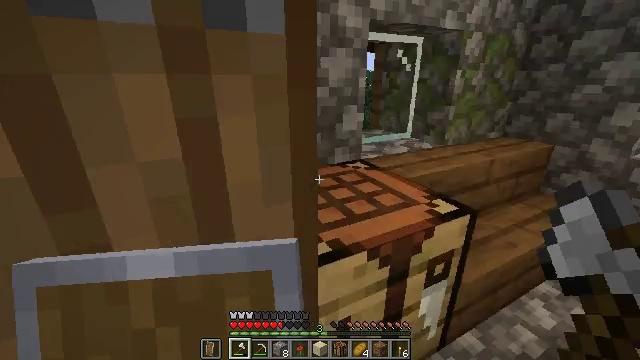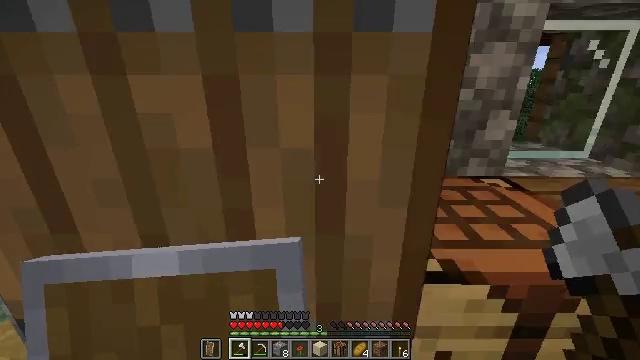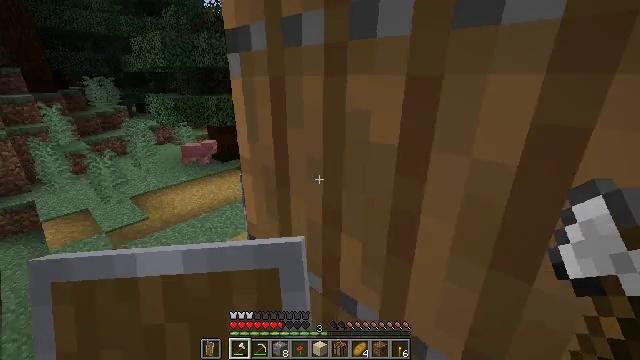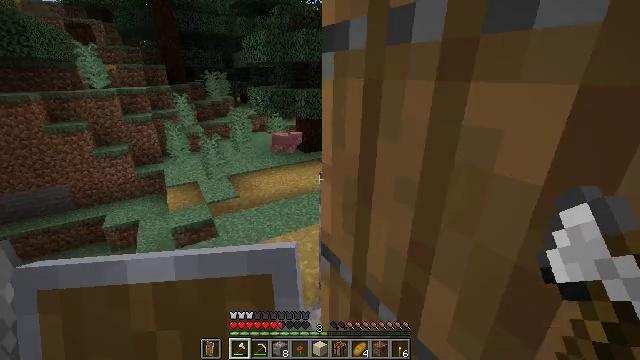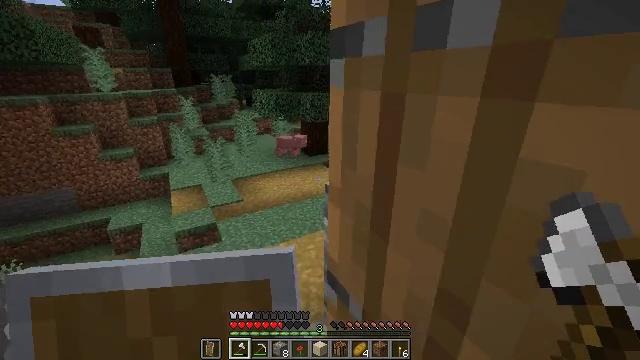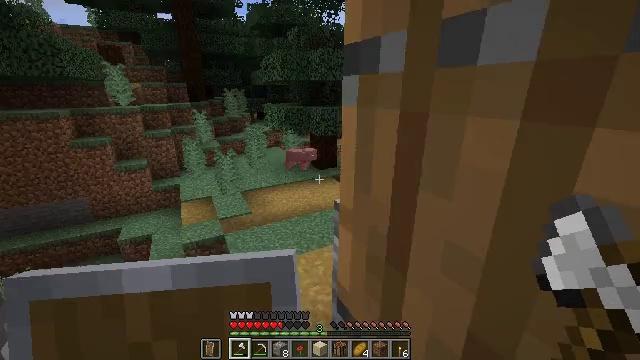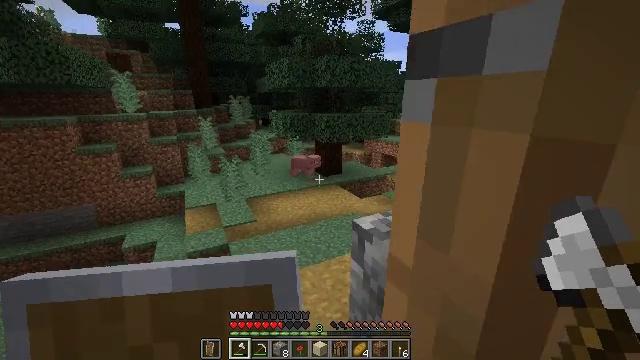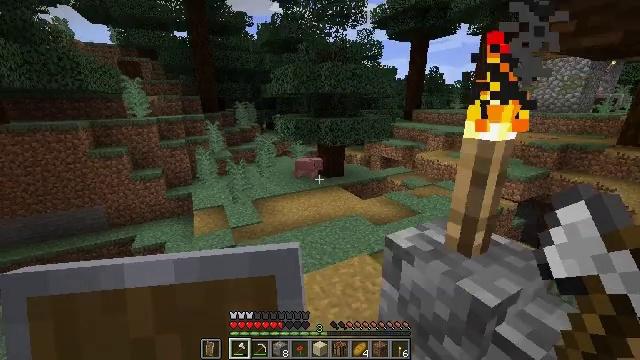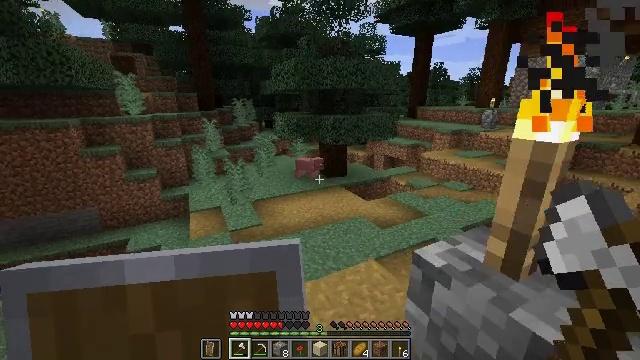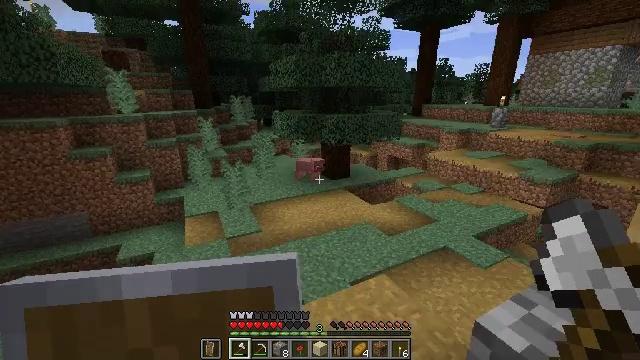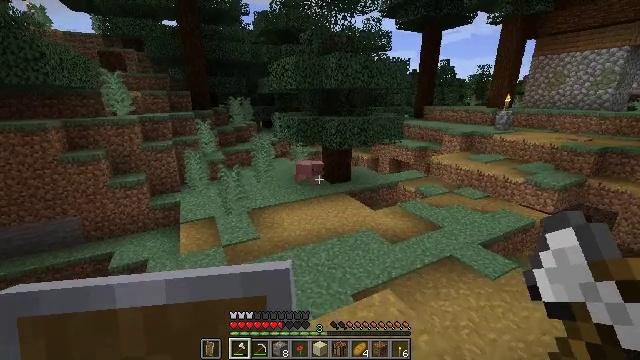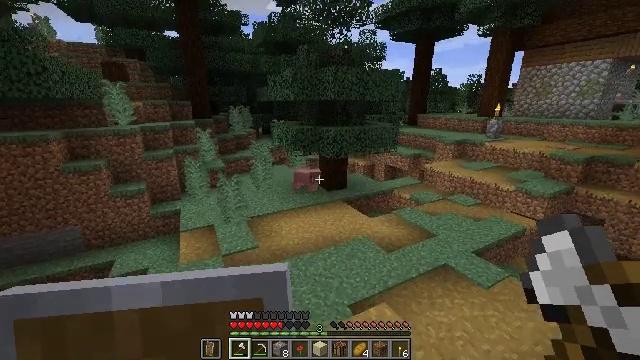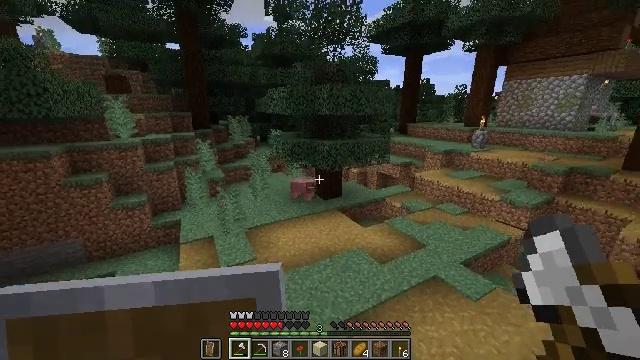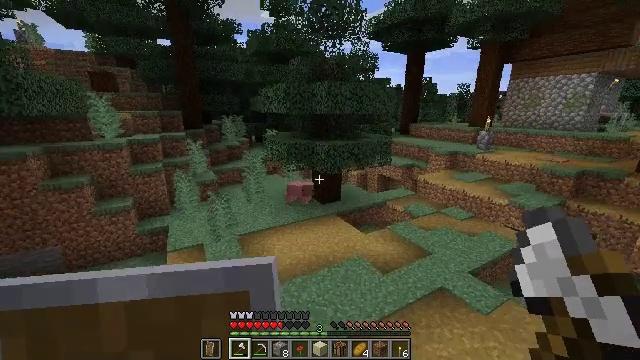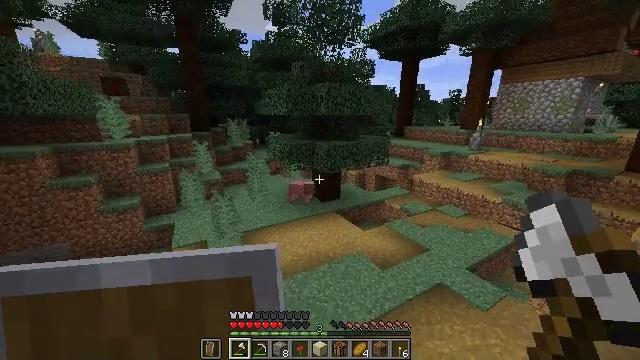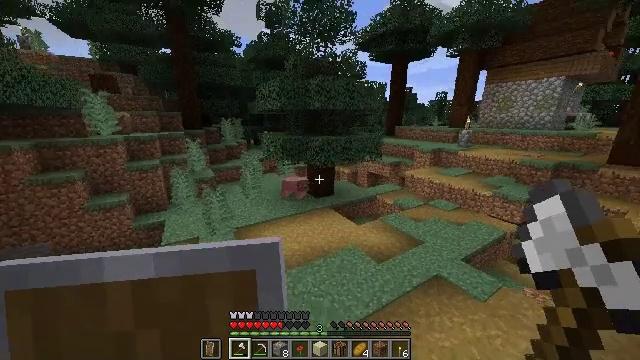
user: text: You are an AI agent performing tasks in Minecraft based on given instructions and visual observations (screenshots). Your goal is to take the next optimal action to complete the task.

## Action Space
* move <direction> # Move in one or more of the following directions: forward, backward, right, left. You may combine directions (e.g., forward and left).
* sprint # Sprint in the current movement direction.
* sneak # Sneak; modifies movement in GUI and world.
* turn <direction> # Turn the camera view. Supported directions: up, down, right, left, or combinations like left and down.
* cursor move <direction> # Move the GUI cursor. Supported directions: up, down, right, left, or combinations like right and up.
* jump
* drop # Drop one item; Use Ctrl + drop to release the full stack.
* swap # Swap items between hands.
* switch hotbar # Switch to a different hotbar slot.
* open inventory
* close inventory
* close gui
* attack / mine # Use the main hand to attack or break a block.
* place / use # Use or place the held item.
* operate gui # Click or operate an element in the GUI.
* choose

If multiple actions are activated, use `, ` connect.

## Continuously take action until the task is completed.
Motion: motion action
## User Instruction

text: Recycle the grindstone by mining it.
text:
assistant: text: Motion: turn left
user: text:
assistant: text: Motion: turn left
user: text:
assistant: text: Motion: move forward, turn left and down
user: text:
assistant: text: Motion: move forward, turn left
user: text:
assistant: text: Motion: move forward, sprint, turn left and up
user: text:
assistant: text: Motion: move forward, sprint, turn up
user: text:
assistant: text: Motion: move forward, sprint
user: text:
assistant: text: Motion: move forward, sprint
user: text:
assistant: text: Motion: move forward, sprint
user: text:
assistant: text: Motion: move forward, sprint
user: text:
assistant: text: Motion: move forward, sprint
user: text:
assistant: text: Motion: move forward, sprint, turn right
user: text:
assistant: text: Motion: move forward, sprint
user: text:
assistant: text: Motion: move forward
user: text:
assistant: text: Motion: move forward, turn right
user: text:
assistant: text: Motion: move forward, turn right
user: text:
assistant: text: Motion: move forward, turn right, switch to hotbar 2
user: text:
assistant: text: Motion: move forward, turn right and up, switch to hotbar 2
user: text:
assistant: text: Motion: move forward, turn right and up, switch to hotbar 2
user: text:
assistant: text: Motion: move forward, turn right
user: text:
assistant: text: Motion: move forward, turn right
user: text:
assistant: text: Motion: move forward
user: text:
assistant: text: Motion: move forward, sprint
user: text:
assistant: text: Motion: move forward, sprint, turn right, jump
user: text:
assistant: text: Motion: move forward, sprint, turn right, jump
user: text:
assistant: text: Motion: move forward, sprint, jump
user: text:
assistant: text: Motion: move forward, sprint, jump
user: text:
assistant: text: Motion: move forward, sprint, jump
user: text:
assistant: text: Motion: move forward, sprint, jump
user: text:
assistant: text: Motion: move forward, sprint, jump